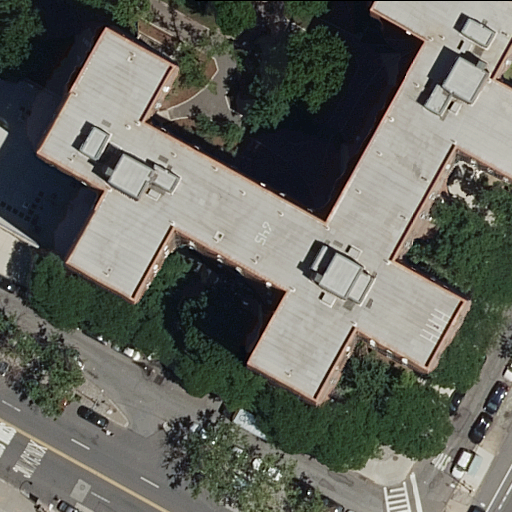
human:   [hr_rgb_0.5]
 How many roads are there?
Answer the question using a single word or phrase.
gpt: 12

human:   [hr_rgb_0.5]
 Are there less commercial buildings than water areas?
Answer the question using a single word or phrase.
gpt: no

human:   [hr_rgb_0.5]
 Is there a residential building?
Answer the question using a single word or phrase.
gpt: yes

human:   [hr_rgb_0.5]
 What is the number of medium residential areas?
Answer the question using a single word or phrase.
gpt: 0

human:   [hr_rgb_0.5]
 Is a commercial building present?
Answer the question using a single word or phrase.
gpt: no

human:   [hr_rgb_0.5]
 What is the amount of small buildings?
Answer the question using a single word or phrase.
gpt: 0

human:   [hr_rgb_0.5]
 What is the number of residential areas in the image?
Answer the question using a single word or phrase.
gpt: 1

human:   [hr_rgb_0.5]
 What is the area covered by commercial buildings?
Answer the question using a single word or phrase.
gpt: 0m2

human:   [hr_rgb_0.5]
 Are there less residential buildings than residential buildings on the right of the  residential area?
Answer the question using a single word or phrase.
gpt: no

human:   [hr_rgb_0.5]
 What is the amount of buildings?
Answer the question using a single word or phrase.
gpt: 2

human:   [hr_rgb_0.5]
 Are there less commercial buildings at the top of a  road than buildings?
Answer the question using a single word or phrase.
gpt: yes

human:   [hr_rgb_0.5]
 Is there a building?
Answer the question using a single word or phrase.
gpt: yes

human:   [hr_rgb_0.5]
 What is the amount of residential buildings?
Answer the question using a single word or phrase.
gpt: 2

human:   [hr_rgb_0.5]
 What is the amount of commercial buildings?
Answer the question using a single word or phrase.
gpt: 0

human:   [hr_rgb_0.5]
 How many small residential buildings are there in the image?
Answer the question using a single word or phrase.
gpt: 0

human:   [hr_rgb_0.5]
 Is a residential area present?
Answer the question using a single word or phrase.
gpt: yes

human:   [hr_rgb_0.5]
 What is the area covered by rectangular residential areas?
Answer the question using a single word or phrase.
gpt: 593m2

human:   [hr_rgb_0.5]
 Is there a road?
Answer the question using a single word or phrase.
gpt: yes

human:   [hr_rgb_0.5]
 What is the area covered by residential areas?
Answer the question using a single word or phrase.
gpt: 593m2

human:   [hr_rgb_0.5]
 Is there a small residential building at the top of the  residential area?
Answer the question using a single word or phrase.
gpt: no

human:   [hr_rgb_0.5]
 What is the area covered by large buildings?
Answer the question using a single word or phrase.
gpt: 0m2

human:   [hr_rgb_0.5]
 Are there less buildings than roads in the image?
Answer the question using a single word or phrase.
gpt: yes

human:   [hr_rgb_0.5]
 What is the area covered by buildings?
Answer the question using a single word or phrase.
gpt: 628m2

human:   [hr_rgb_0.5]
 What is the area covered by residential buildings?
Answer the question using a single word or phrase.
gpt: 628m2

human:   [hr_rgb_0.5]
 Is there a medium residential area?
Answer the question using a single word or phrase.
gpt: no

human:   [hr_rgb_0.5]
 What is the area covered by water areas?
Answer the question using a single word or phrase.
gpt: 0m2

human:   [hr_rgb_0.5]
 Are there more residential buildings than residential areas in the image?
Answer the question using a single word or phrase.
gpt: yes

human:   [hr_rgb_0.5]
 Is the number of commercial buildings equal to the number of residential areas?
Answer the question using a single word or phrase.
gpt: no

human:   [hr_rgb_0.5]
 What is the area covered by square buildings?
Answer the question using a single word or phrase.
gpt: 0m2

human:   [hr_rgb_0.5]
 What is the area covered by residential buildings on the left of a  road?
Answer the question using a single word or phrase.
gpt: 476m2

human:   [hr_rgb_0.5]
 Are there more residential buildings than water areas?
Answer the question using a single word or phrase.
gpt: yes

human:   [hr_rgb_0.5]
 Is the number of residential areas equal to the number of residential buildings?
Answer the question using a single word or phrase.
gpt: no

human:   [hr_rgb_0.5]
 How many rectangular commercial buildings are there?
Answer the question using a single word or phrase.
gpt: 0

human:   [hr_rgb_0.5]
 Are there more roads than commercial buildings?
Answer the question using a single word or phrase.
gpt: yes

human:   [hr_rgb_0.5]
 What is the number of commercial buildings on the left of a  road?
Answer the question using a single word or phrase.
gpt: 0

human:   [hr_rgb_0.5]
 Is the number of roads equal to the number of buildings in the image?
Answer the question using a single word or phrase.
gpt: no

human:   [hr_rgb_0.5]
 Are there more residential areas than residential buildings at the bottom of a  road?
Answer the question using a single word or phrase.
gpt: no

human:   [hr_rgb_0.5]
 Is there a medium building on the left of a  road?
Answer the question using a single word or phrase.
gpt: yes

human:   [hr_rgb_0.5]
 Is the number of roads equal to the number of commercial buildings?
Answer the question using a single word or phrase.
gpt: no

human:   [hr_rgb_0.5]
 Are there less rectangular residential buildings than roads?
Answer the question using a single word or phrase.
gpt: yes

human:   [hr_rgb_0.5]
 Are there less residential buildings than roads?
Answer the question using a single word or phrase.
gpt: yes

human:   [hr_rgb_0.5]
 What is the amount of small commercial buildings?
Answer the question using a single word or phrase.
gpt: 0

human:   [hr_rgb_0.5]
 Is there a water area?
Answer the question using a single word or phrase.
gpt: no

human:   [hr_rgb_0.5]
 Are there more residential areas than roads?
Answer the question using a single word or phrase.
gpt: no

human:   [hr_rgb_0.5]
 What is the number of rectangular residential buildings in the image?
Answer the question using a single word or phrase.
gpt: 1

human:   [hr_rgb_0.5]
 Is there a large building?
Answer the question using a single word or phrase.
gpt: no

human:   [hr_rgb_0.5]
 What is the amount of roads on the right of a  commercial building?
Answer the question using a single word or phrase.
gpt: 0

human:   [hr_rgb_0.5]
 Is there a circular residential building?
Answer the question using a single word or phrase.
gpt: no

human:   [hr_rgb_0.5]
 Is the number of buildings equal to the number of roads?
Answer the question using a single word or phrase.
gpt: no

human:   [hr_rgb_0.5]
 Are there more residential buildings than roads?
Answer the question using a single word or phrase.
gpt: no

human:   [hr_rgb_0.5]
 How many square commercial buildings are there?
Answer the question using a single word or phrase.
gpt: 0

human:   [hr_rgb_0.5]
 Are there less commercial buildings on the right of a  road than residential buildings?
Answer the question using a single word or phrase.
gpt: yes

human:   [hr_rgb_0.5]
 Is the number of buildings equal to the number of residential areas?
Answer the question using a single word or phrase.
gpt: no

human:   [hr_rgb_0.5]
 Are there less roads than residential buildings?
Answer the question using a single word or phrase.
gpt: no

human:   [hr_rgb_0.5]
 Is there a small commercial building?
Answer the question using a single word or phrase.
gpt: no

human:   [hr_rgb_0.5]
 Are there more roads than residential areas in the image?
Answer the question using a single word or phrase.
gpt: yes

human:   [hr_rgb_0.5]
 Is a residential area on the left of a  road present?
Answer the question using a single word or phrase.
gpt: no

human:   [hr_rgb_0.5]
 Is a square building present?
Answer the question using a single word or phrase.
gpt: no

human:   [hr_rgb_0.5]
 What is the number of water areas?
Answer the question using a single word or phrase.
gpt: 0

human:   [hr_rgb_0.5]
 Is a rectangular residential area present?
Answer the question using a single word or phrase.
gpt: yes

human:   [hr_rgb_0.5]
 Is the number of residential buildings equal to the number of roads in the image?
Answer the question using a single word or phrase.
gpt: no

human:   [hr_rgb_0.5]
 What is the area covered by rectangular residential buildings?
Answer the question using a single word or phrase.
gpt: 476m2

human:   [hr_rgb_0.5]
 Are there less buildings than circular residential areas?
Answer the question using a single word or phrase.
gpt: no

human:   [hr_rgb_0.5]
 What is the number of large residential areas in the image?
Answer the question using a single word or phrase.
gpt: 1